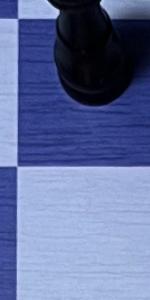
Label: Empty